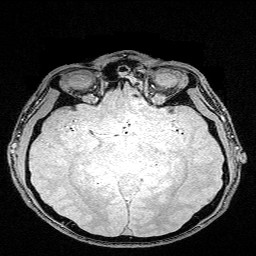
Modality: FLASH
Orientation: coronal
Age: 30
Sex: male